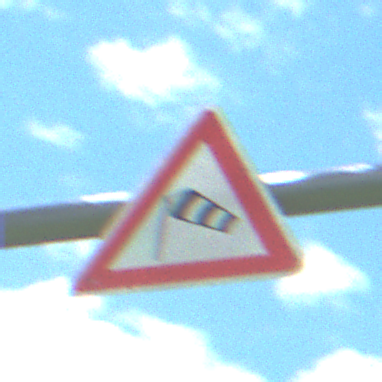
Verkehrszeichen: SeitenwindVonLinks
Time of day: Midday
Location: Outdoor (Nature)
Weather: PartlyCloudy
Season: NotSpecified
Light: Natural